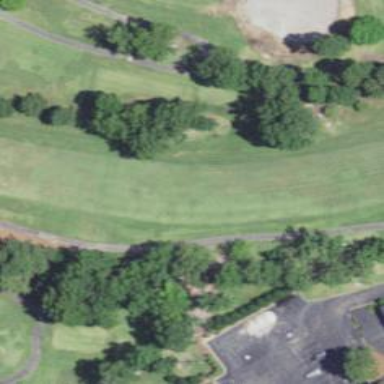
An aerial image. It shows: Golf fairway in the image.